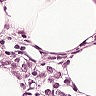
Metastatic tissue present: yes